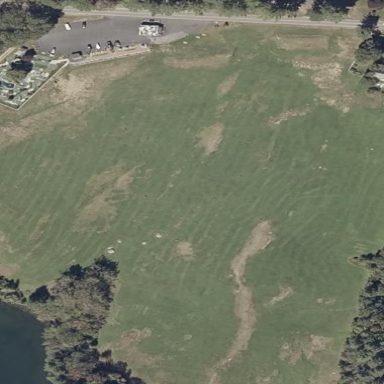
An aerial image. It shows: Golf pitch.